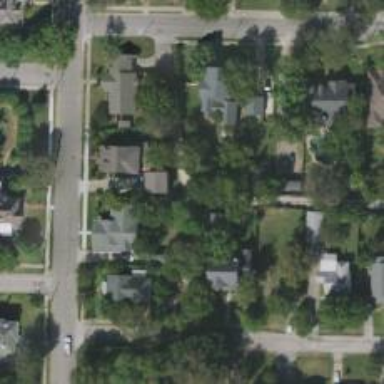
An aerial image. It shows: Alley classified as service road.